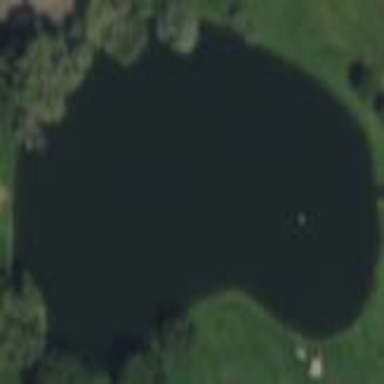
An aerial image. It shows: Lake with natural water.